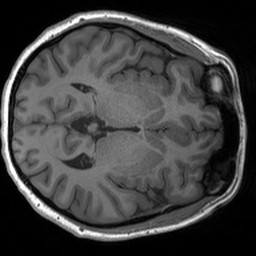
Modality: T1w
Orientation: axial
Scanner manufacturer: siemens
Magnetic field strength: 3 T
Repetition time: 1.54 s
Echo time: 0.00234 s